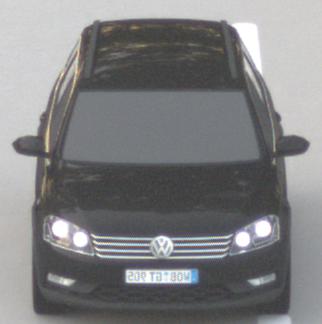
Make: VW
Model: Passat Alltrack 1.8 TSI
Detailed model: Passat (B7) Alltrack
Model produced from: 2012/03
Model produced until: 2013/06
Doors: 5
Color: black
Road condition: dry road
Daytime: sunrise or sunset
Contrast: low contrast